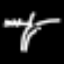
Label: palm tree